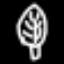
Label: leaf